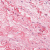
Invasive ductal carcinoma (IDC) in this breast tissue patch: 0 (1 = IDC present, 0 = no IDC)